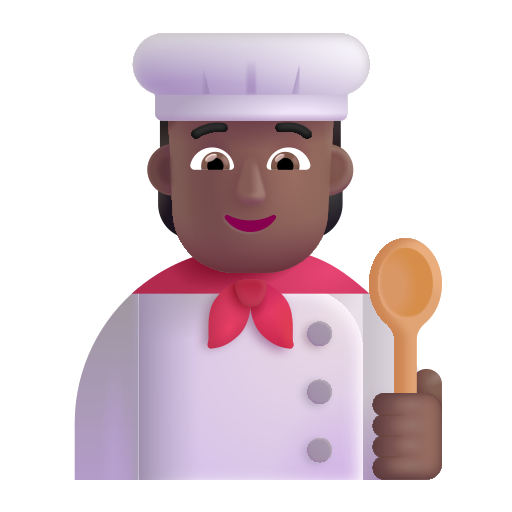
cook color  dark